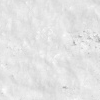
Atmospheric dust classification: not_dusty